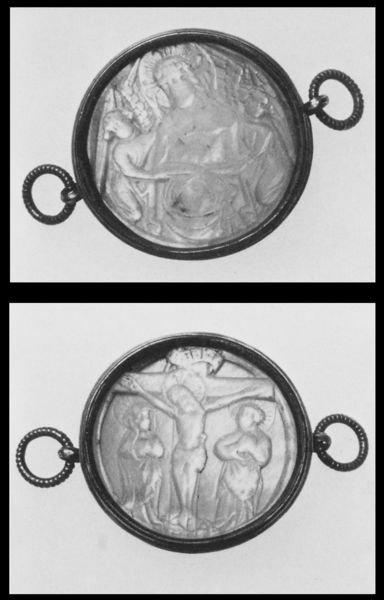
Titel: Anhänger
Institution: Köln, Museum für Angewandte Kunst
Schlagwörter: gott, schmuck, rahmen, stein, trauer, kirche, rund, engel, relief, kette, glanz, metall, ring, foto, gusseisen, medaillon, kreuz, schwarz weiß, schnitzerei, heiligenschein, anhänger, amulett, christus, jesus, kreuzigung, kruzifix, speckig, heilig, heiland, guss, elfenbein, glied, gemme, gürtelschnalle, kompass, inri, ösen, kreuz7, amullet, gusseiesen+